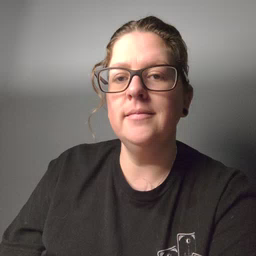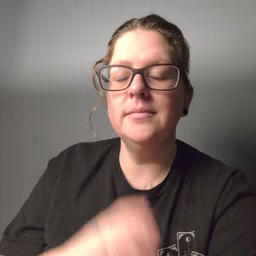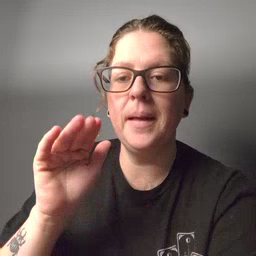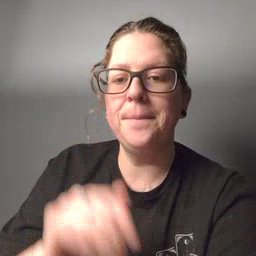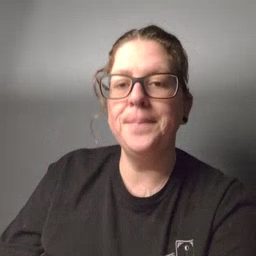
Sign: bye